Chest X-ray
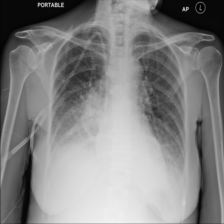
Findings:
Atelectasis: negative
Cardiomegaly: negative
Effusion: positive
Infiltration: negative
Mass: negative
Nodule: negative
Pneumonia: negative
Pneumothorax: negative
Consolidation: negative
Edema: positive
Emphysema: negative
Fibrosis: negative
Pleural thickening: negative
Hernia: negative